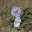
Label: 8